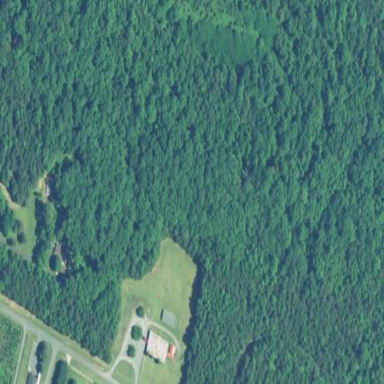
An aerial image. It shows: Beautiful woodland area.